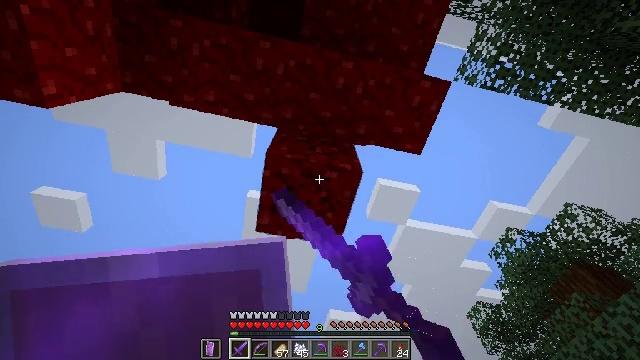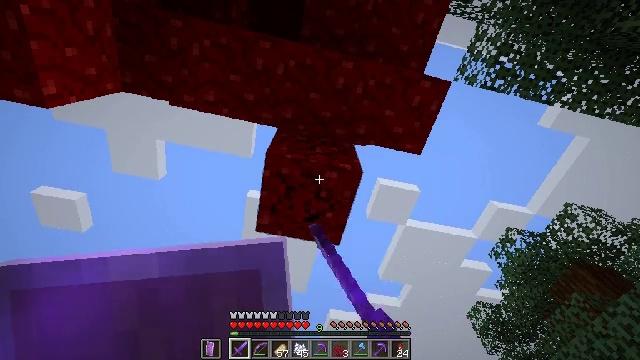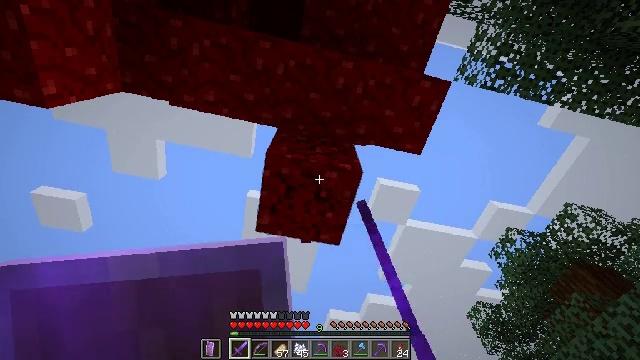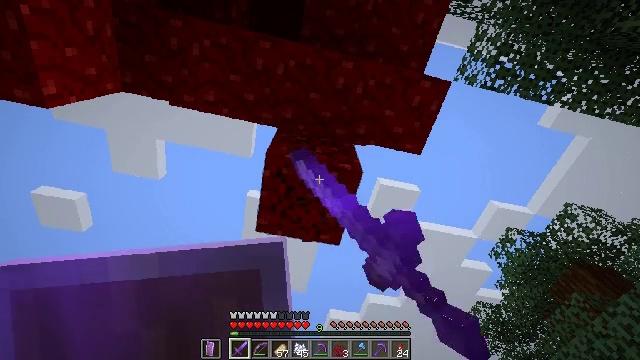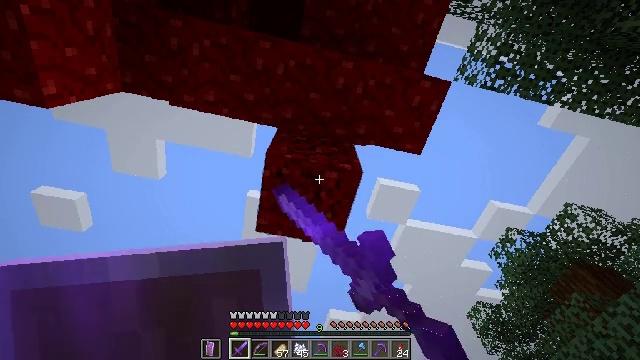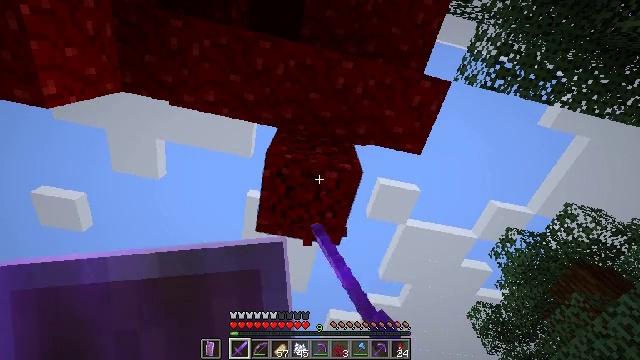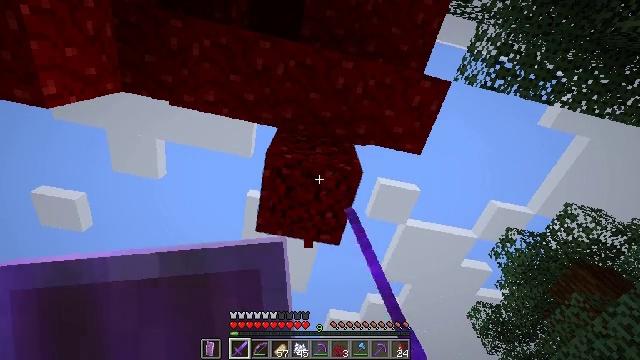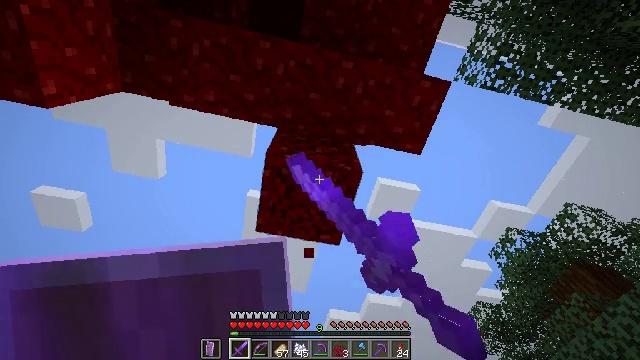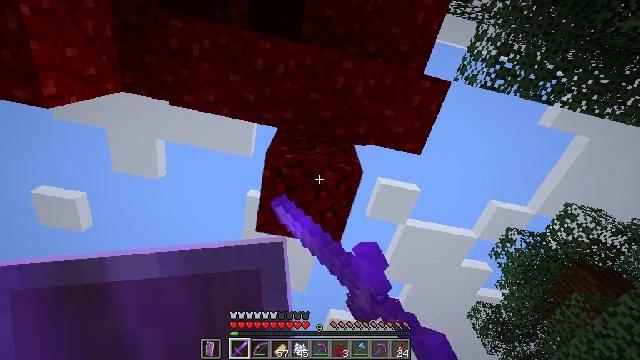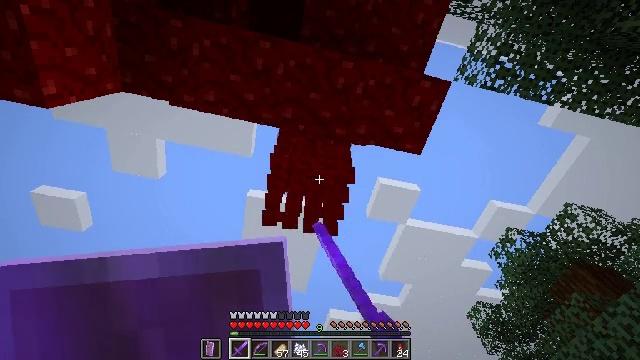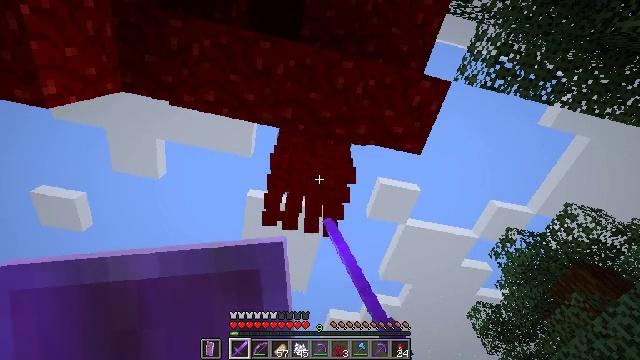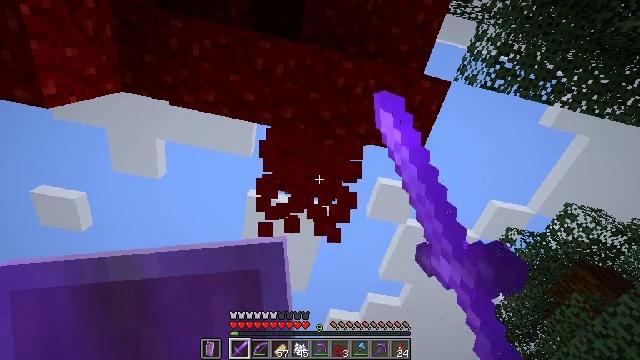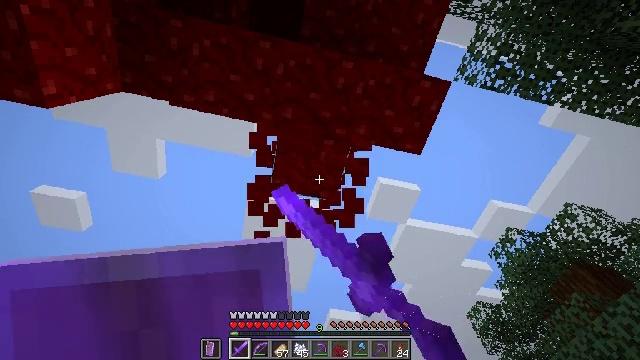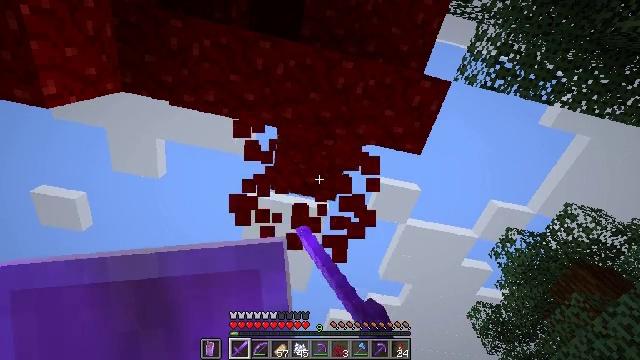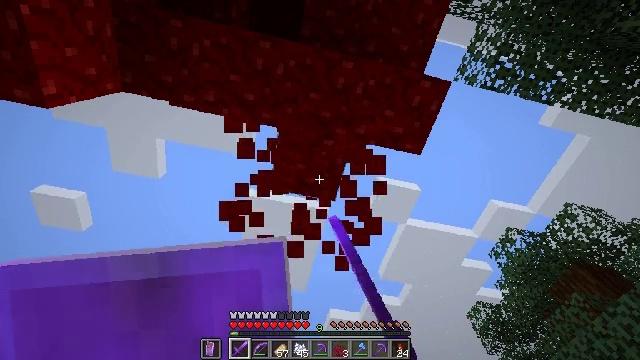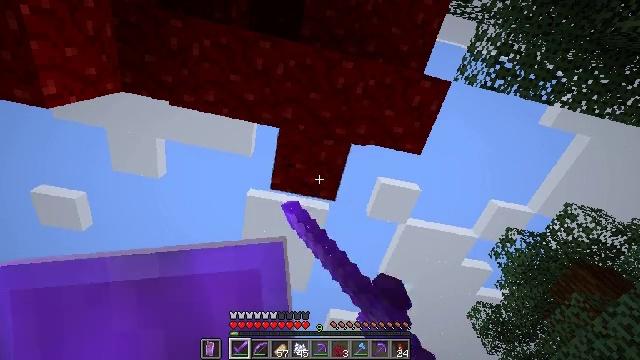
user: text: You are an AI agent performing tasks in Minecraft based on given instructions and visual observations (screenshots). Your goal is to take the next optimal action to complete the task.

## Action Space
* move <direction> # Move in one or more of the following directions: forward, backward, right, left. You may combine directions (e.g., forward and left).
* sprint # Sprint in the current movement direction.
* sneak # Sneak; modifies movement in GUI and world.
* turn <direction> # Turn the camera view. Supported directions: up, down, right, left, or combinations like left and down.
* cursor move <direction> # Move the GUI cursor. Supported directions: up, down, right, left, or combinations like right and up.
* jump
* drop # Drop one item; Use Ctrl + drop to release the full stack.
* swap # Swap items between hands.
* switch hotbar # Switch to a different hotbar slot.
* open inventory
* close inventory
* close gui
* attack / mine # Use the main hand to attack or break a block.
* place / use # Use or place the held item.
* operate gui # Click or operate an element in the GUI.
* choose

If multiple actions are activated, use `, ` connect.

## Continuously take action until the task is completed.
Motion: motion action
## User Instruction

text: Mine the nether wart block in the Nether.
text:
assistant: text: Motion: attack / mine
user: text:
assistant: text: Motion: attack / mine
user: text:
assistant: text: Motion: attack / mine
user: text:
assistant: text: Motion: attack / mine
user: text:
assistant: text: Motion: attack / mine
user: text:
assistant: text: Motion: attack / mine
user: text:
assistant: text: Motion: attack / mine
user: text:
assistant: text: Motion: attack / mine
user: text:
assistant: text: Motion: attack / mine
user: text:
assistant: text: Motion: attack / mine
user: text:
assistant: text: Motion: attack / mine
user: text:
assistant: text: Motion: attack / mine
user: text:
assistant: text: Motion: attack / mine
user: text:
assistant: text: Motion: attack / mine
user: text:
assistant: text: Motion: attack / mine
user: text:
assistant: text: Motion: attack / mine
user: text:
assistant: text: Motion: turn left, attack / mine
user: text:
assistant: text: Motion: turn left and up
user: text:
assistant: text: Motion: turn left and up
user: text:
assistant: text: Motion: turn left, attack / mine
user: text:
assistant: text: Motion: attack / mine
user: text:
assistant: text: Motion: attack / mine
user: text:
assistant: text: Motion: attack / mine
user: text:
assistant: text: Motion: no_op
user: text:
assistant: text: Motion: no_op
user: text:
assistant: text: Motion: turn left and down
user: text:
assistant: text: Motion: turn left and down, attack / mine
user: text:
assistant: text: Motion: turn left and down, attack / mine
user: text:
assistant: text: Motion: turn left and down, attack / mine
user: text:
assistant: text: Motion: turn left and down, attack / mine